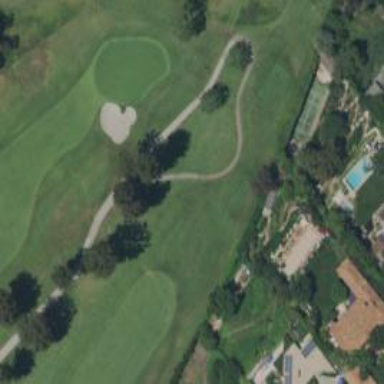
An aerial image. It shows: Path for golf carts.